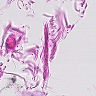
Metastatic tissue present: no